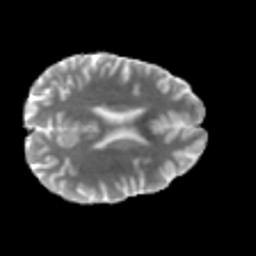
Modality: MD
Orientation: axial
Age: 25
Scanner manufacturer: philips
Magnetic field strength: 3 T
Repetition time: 8.6 s
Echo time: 0.127 s